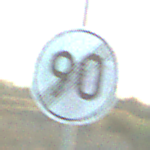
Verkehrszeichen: EndeGeschwindigkeit90
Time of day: SunriseSunset
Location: Outdoor (Nature)
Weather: PartlyCloudy
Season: NotSpecified
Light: Natural